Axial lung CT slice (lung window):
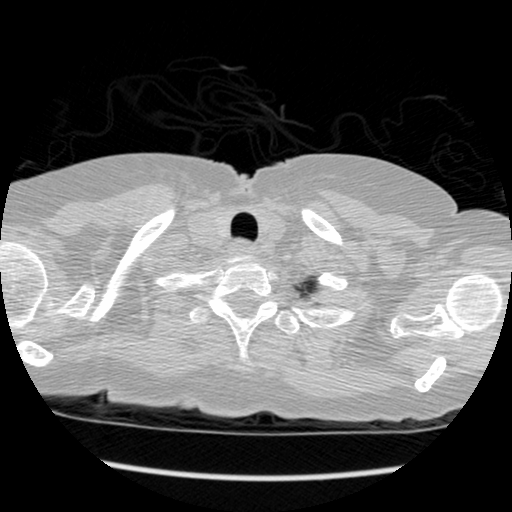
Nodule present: no